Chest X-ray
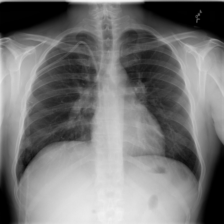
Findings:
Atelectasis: negative
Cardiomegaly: negative
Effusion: negative
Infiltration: negative
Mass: negative
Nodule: negative
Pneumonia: negative
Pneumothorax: negative
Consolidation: negative
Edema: negative
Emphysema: negative
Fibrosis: negative
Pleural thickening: negative
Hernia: negative